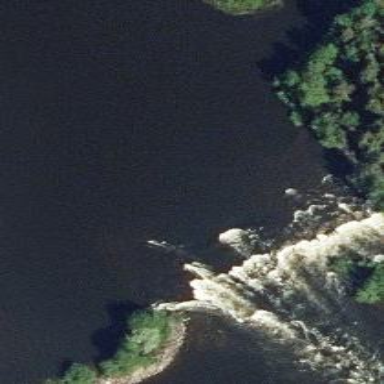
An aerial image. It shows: Scene featuring rapids in waterway.